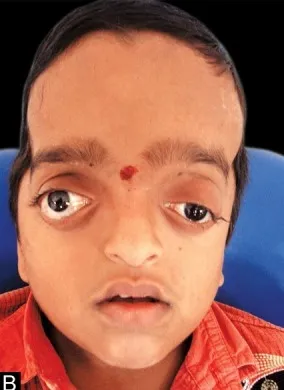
Lateral view of the face.
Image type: medical_photograph (oral_photograph)